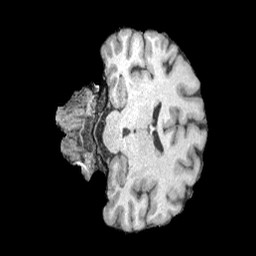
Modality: T1w
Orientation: coronal
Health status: healthy